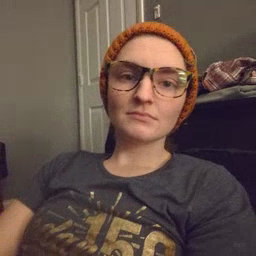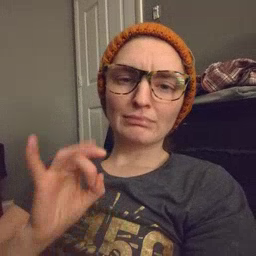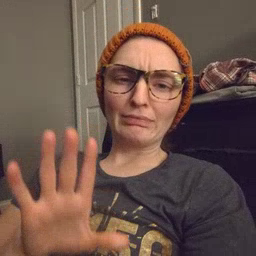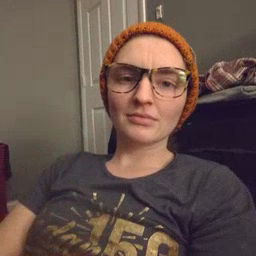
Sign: yucky